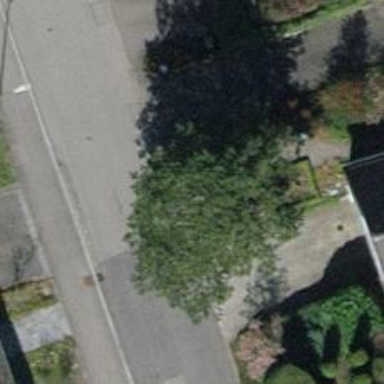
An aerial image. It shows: Urban area featuring tree as natural element.